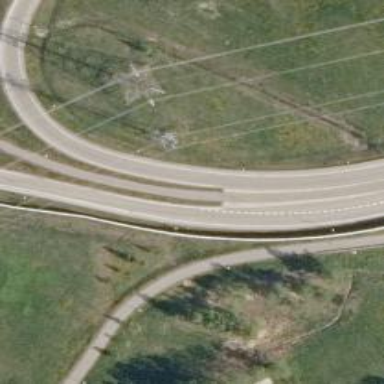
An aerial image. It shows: Asphalt trunk link road.